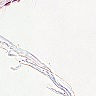
Metastatic tissue present: no